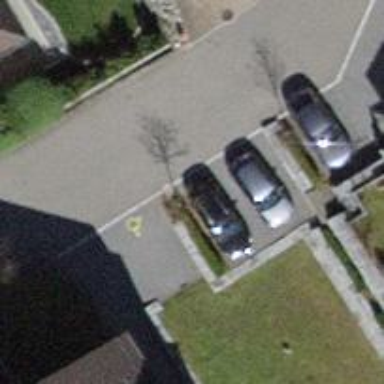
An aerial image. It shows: Disabled parking space.